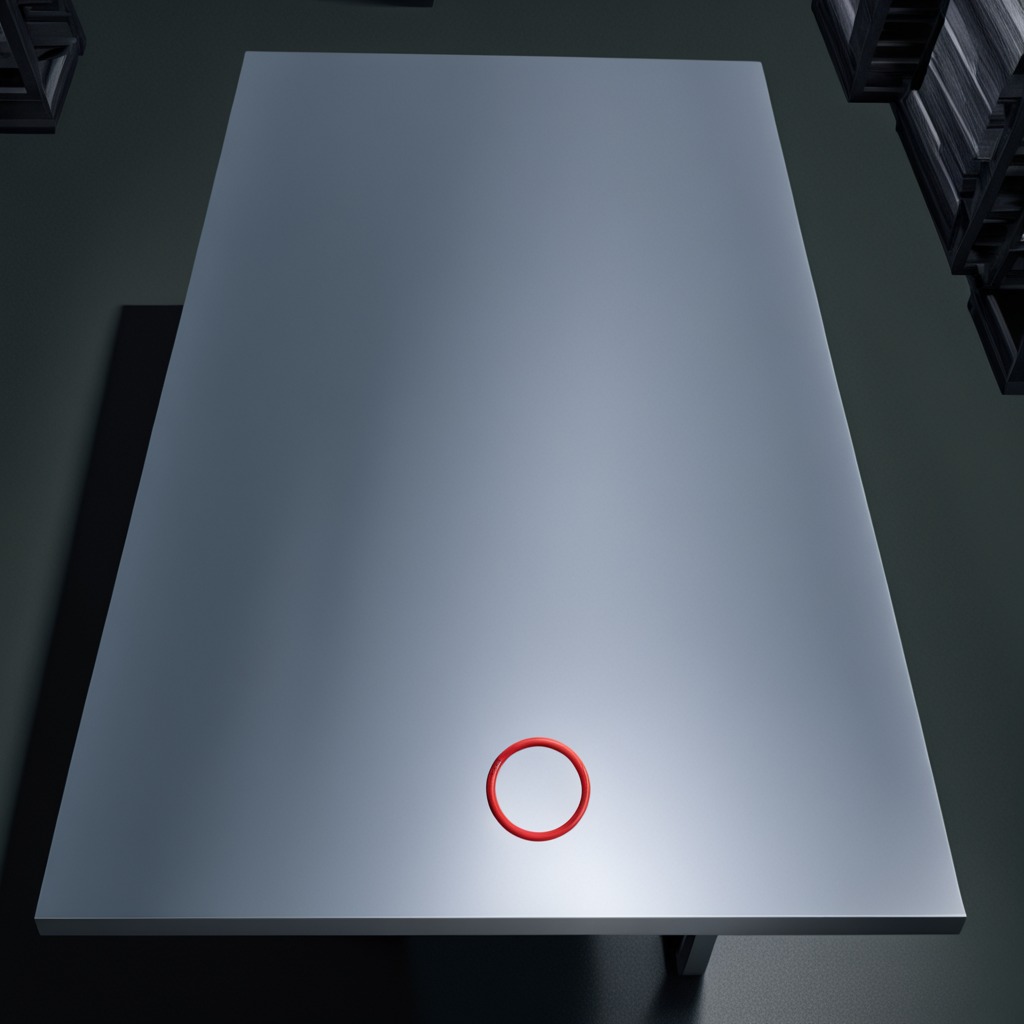
A rubber O-ring is lying on the tabletop.